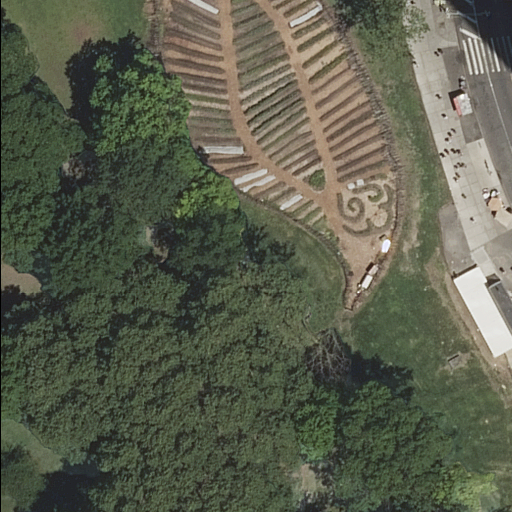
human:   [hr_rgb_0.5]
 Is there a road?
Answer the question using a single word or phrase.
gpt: yes

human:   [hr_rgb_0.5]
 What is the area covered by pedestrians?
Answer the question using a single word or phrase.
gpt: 9602m2

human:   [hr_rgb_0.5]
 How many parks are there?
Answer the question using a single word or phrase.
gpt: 2

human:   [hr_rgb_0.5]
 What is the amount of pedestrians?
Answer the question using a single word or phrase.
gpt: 2

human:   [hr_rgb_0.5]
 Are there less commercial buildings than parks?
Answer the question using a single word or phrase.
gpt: yes

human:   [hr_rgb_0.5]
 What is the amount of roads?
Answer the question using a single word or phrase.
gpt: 4

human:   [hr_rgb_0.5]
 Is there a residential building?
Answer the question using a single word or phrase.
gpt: no

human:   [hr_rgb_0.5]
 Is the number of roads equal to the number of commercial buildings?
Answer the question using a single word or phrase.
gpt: no

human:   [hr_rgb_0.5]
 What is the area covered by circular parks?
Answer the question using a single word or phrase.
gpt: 0m2

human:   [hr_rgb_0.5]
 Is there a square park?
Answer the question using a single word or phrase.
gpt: no

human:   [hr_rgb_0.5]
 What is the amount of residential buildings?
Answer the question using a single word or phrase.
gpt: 0

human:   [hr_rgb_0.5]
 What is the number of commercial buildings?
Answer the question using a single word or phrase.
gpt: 0

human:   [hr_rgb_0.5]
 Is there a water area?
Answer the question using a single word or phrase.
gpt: no

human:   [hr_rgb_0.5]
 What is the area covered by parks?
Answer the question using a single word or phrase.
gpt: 8589m2

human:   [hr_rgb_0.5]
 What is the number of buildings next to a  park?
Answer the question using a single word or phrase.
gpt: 0

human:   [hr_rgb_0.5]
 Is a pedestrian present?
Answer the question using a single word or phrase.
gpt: yes

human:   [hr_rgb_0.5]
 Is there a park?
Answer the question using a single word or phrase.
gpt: yes

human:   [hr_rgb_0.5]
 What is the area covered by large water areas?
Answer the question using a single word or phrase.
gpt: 0m2

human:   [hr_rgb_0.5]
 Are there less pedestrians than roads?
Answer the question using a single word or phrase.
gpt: yes

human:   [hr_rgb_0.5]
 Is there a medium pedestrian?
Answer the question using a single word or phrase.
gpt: no

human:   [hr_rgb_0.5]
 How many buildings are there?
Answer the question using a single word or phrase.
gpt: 0

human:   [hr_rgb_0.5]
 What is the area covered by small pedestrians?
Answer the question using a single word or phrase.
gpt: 0m2

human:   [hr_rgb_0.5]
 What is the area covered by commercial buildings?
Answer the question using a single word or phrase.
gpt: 0m2

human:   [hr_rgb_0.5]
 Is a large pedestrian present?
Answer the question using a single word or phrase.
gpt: yes

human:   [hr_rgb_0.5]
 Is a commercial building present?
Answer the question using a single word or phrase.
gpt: no

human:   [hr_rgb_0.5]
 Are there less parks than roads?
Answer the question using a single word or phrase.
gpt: yes

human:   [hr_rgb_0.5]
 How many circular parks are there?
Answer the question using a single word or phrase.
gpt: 0

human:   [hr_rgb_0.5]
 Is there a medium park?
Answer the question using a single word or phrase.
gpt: no

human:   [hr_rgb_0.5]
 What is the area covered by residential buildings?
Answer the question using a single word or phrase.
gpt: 0m2

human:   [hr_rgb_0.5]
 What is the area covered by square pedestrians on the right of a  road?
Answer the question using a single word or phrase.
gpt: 0m2

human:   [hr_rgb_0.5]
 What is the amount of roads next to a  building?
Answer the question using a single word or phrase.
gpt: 0

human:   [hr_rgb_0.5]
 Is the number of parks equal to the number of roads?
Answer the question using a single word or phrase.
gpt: no

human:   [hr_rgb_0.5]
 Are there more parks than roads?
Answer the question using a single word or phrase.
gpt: no

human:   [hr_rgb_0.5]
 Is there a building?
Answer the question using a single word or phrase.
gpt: no

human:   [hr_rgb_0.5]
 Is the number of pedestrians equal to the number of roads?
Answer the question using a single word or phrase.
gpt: no

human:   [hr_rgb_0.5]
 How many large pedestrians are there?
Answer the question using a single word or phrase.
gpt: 2

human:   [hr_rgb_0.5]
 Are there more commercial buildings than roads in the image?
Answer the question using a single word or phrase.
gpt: no

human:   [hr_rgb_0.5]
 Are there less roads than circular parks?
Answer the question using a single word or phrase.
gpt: no

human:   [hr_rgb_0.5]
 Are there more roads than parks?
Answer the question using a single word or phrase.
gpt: yes

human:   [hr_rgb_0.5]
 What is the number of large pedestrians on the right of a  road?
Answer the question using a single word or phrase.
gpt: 0

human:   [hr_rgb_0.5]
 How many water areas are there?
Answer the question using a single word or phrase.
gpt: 0

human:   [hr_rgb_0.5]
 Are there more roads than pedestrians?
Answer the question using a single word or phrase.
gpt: yes

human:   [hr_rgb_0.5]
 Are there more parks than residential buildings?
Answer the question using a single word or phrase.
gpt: yes

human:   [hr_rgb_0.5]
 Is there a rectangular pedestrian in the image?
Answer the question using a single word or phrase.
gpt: no

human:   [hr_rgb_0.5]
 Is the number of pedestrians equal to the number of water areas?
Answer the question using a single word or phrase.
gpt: no

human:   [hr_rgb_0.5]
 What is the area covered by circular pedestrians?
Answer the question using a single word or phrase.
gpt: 0m2

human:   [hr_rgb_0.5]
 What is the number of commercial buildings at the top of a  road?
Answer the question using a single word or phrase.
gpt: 0

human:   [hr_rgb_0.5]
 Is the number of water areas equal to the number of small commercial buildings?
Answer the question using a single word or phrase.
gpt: yes

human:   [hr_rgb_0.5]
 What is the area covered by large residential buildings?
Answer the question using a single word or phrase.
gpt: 0m2

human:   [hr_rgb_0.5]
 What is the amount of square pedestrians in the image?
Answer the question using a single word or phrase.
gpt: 0

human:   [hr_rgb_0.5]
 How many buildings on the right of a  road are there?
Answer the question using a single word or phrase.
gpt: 0

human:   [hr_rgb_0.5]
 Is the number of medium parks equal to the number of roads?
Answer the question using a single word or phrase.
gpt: no

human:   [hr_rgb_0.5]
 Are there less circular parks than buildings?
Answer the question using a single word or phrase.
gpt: no

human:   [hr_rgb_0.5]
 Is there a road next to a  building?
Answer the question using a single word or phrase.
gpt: no

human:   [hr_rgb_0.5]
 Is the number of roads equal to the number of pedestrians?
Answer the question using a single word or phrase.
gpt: no

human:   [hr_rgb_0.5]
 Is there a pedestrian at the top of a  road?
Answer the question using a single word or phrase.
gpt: no

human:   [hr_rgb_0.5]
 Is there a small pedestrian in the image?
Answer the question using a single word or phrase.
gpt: no

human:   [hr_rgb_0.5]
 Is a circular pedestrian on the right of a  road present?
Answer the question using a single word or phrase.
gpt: no

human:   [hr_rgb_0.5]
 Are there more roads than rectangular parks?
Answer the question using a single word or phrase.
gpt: yes

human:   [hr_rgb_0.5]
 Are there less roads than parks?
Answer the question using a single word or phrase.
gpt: no

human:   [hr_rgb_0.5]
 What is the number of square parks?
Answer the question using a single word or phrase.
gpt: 0

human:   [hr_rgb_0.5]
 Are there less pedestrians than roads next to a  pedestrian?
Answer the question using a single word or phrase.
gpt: yes

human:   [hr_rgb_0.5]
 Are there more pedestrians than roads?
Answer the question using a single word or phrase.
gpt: no

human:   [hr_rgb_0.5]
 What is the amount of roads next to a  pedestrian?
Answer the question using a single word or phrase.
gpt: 4